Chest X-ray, AP view. Patient: 30 years old, sex F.
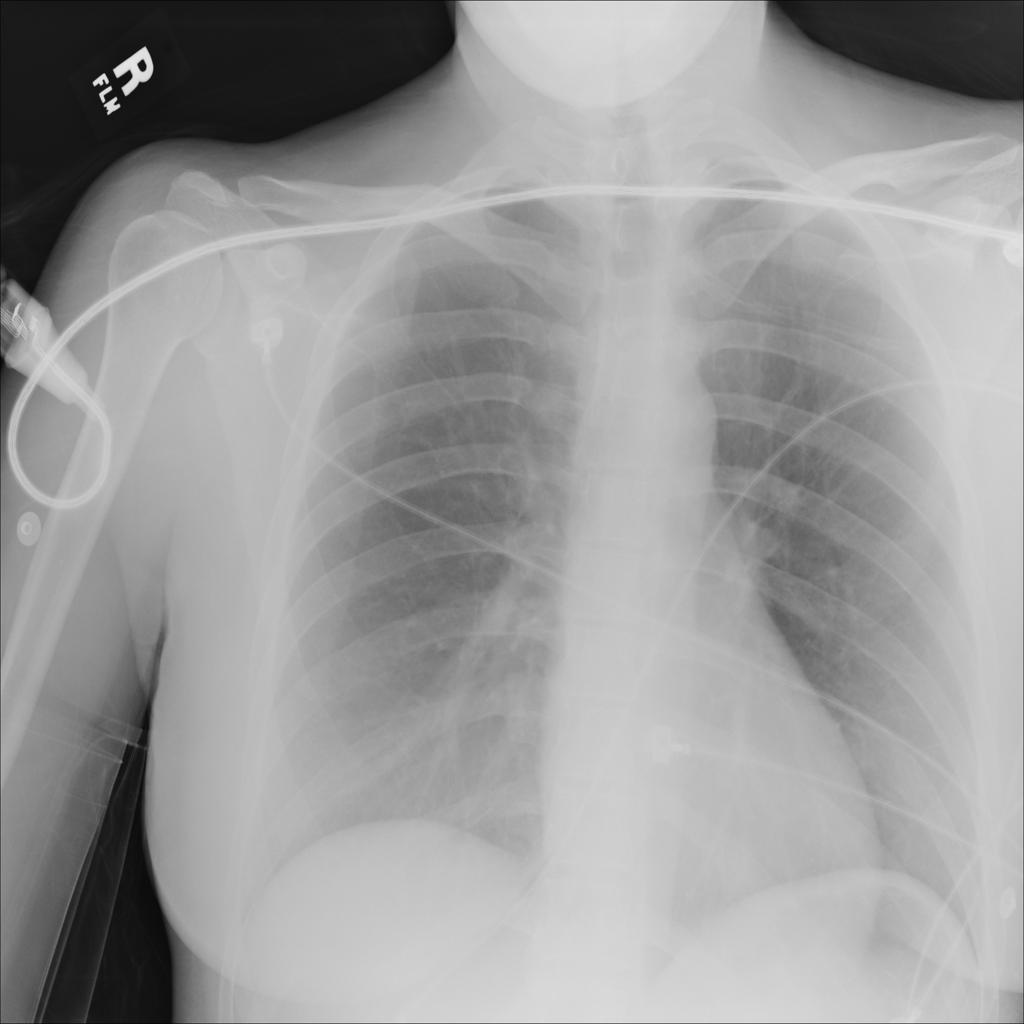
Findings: No Finding